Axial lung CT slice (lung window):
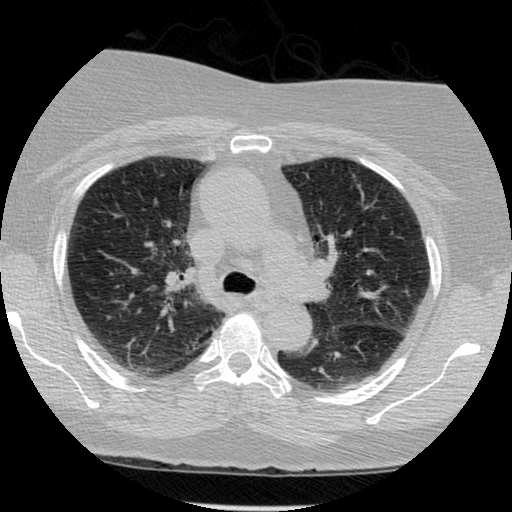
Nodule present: no